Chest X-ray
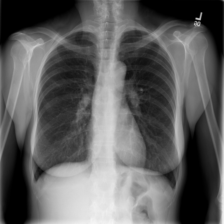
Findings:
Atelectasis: negative
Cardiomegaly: negative
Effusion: negative
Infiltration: negative
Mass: negative
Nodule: negative
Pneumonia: negative
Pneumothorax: negative
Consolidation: negative
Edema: negative
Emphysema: negative
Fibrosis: negative
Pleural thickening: negative
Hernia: negative